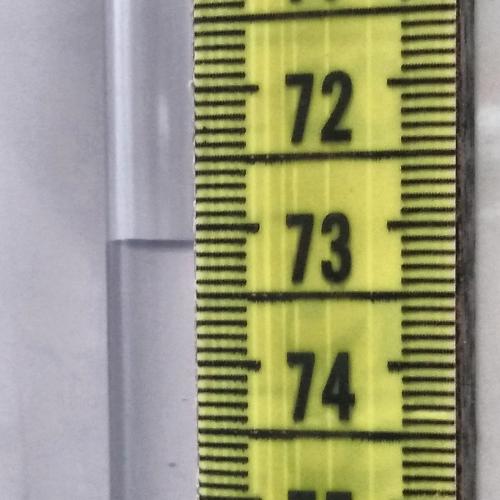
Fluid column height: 73.1 cm